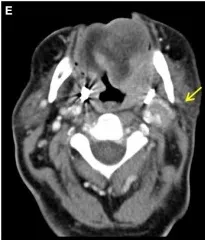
It shows mild increase in size measuring about 5.1 cm x 4.6 cm 10 days after the fifth cycle.
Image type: radiology (ct)